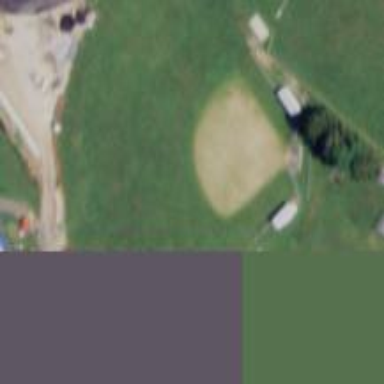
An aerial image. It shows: Baseball pitch for leisure and sports activities.